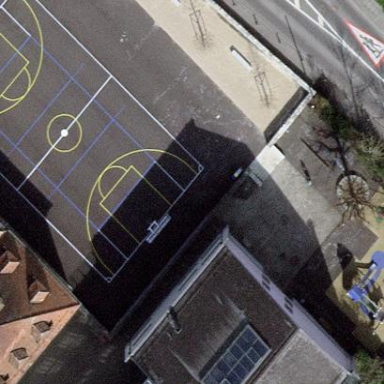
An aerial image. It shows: Basketball court located in leisure land pitch.